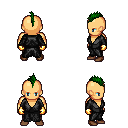
a pixel art fantasy rpg character, male body template, human, tanned skin, gray robe, gold greaves, green mohawk hairstyle, gold gloves, brown shoes, four views (front, back, left, right), 2x2 character sprite sheet, small pixel art, hard edges, no anti-aliasing